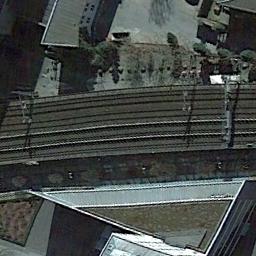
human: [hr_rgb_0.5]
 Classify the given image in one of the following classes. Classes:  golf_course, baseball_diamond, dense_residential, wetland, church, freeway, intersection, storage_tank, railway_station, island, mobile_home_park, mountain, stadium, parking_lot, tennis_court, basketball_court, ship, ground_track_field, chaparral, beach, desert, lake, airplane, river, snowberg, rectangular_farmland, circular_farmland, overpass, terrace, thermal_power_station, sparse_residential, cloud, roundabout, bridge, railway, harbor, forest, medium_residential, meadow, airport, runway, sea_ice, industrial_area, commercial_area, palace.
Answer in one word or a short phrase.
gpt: railway